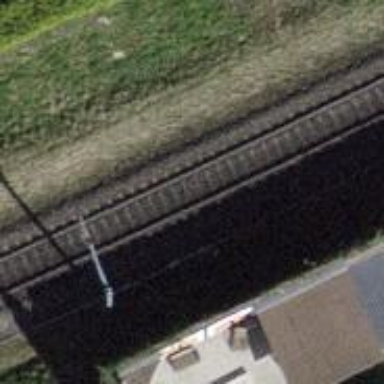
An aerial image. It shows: Railway track with contact lines for electrification.